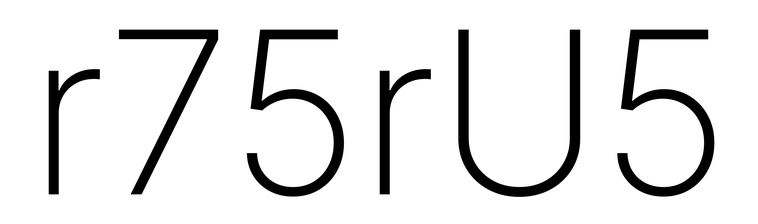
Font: Inter_ExtraLight